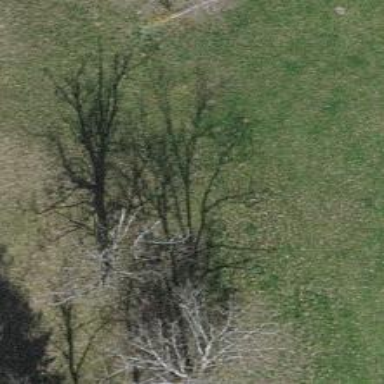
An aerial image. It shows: Beautiful tree in nature.